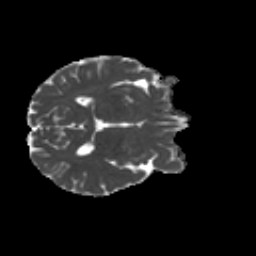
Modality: MD
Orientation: axial
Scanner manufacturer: siemens
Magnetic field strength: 3 T
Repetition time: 4.16 s
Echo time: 0.0806 s